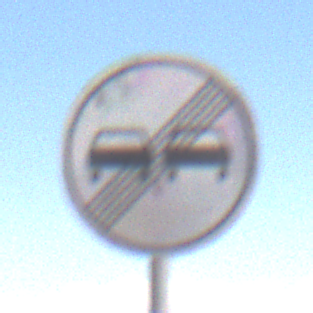
Verkehrszeichen: EndeUeberholverbot
Umgebung: Outdoor, Nature
Tageszeit: Midday
Wetter: Clear
Licht: Natural
Jahreszeit: NotSpecified
Kontrast: HighContrast